Interaction volume radius: 5 \u00c5
Interaction volume height: 25 \u00c5
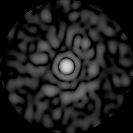
Disorder parameter: 0.8406